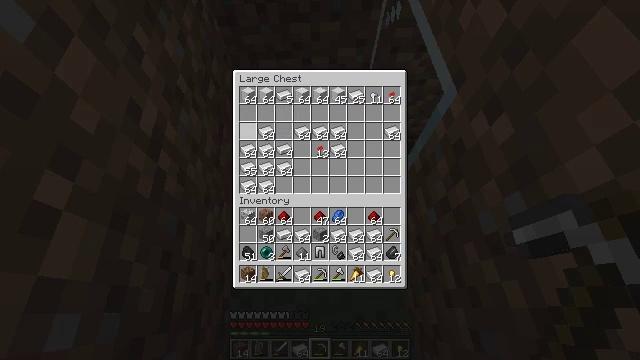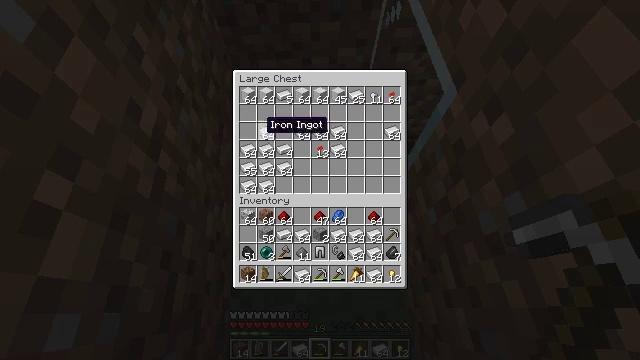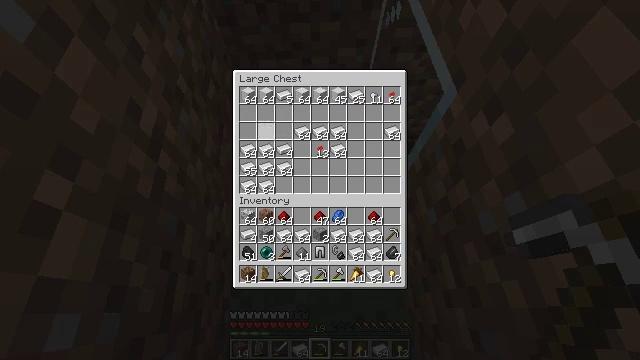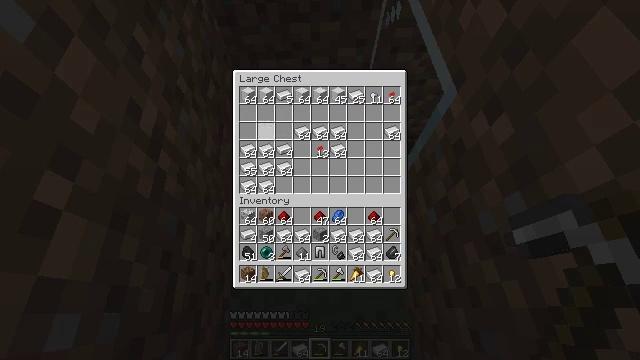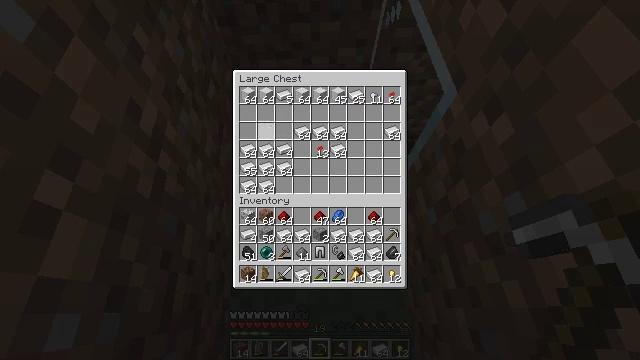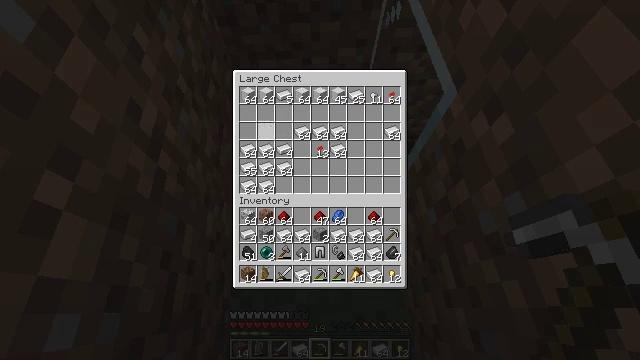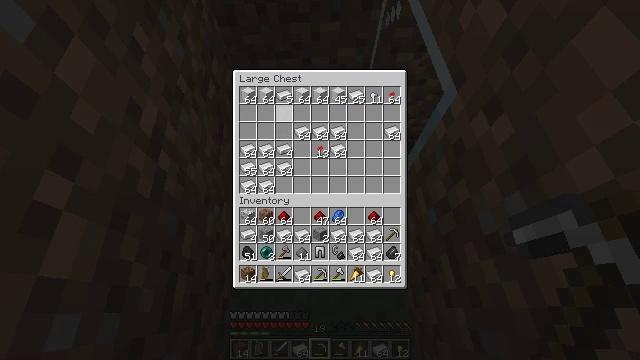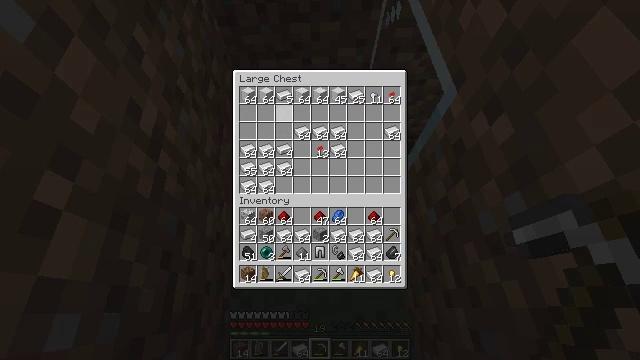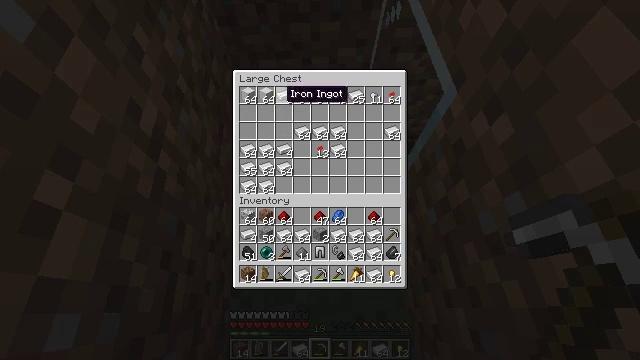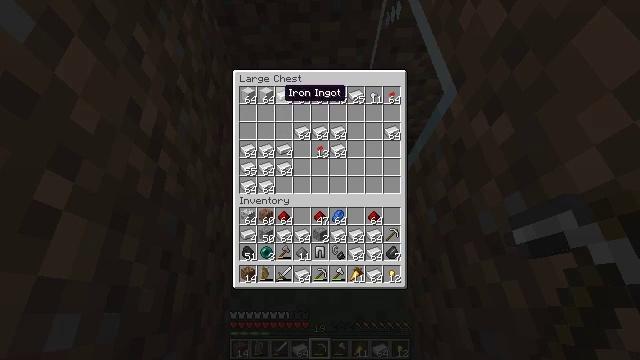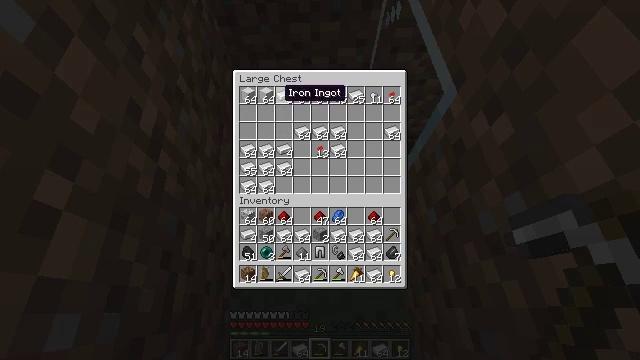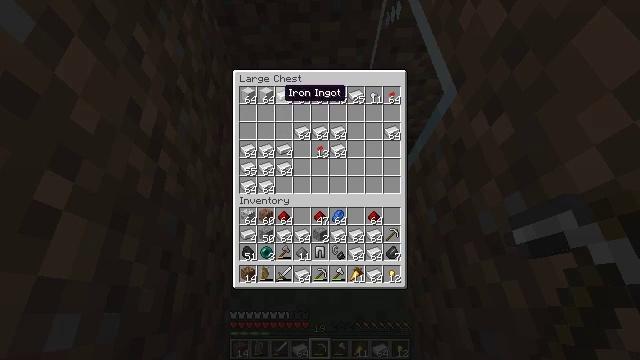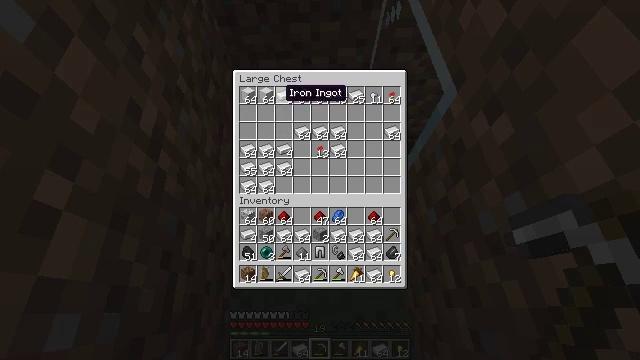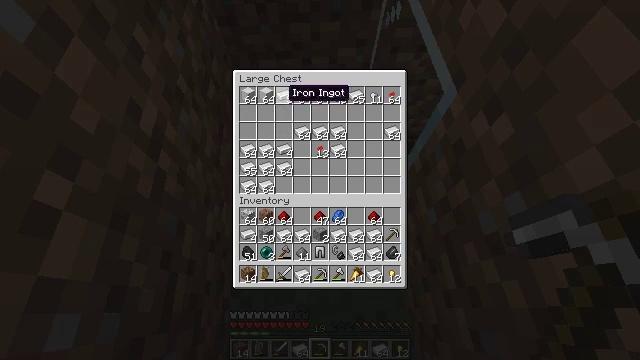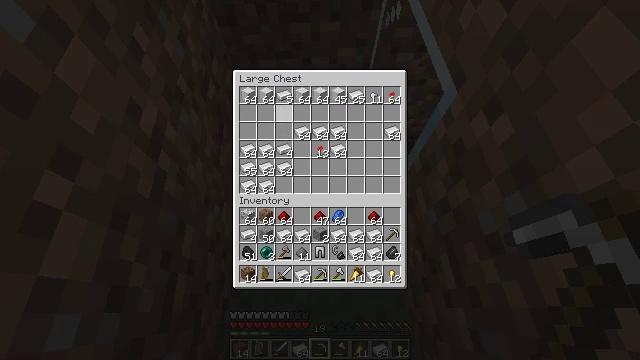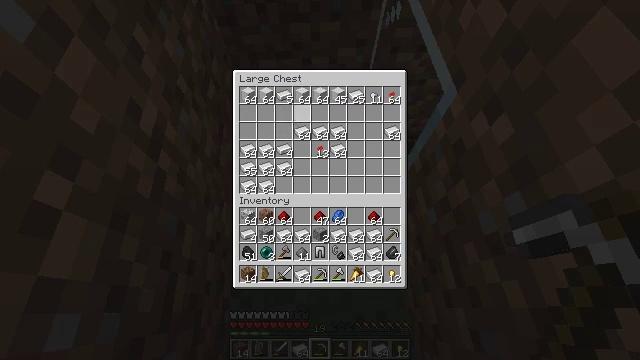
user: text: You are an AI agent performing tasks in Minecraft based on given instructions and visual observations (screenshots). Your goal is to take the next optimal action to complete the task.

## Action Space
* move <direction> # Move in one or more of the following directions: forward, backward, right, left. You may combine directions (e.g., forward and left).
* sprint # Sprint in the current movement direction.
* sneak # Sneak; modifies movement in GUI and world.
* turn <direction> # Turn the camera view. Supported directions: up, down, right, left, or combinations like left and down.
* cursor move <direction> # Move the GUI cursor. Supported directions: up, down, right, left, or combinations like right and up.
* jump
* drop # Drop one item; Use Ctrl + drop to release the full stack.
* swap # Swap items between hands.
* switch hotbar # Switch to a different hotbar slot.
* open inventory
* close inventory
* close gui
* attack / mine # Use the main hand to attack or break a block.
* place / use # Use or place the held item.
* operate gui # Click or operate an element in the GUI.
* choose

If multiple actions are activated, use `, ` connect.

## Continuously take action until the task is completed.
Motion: motion action
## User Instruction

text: Make an iron block at the crafting table.
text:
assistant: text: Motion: sneak
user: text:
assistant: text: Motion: sneak, attack / mine
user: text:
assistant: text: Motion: sneak, attack / mine
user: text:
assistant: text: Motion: sneak, attack / mine
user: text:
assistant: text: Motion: sneak, turn right
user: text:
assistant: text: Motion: sneak, turn right and up
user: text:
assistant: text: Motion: sneak
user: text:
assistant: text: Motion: sneak
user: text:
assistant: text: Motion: sneak
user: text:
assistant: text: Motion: sneak
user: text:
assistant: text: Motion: sneak
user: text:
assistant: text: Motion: sneak
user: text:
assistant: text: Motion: sneak
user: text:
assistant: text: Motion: sneak, turn down
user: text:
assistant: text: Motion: sneak, turn right and down
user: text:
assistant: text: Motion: sneak, turn right and down
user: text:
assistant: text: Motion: sneak, turn right
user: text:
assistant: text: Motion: sneak, turn right and up
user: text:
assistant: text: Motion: sneak, turn right and up
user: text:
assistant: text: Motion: sneak, turn right and up
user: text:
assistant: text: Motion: sneak
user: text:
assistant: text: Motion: sneak
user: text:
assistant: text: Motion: sneak
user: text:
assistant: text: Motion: sneak
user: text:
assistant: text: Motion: sneak
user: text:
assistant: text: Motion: sneak
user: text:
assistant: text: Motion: sneak
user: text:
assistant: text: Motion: sneak
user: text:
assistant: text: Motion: sneak
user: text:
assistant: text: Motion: sneak